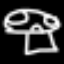
Label: mushroom